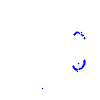
Particle: proton